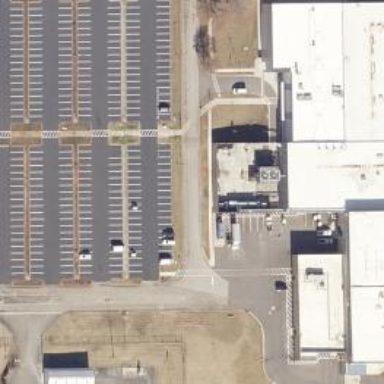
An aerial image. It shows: Parking space.